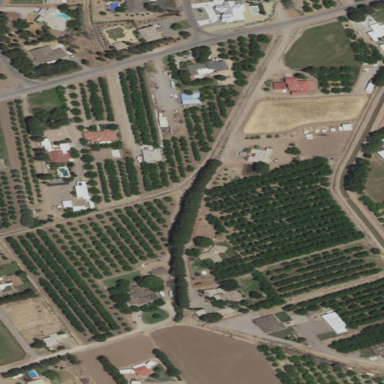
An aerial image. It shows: Orchard.